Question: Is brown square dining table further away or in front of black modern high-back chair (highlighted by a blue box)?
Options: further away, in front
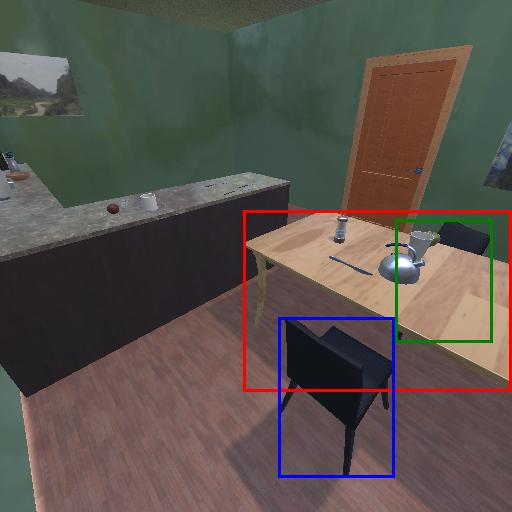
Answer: further away